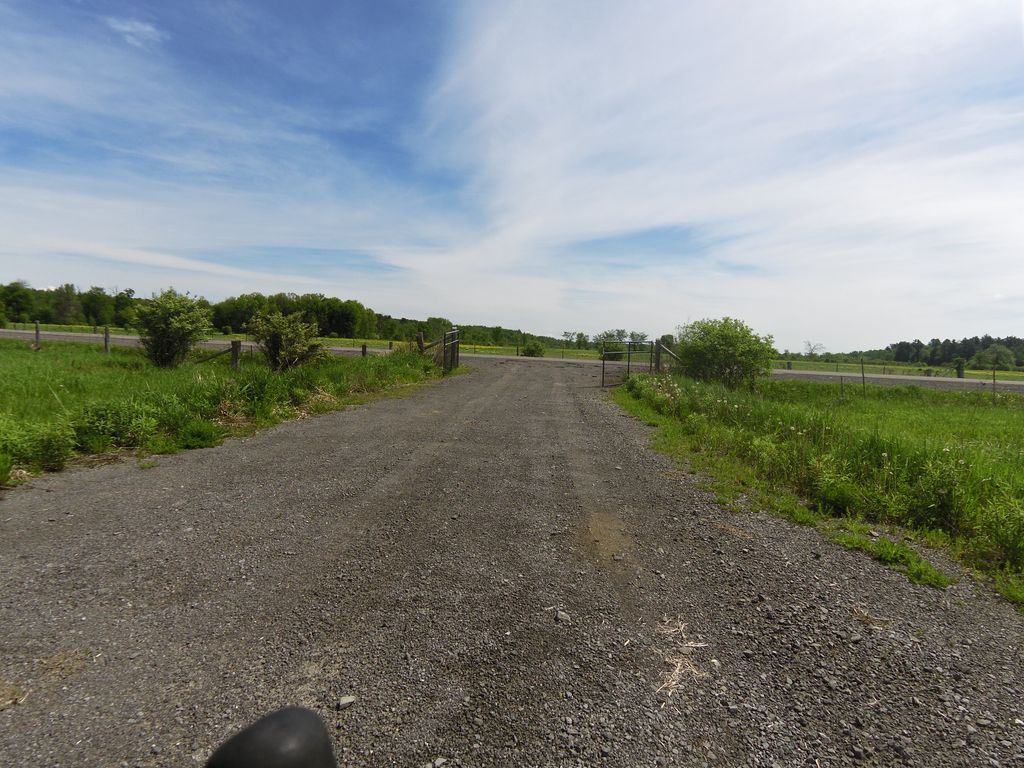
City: ottawa-gatineau